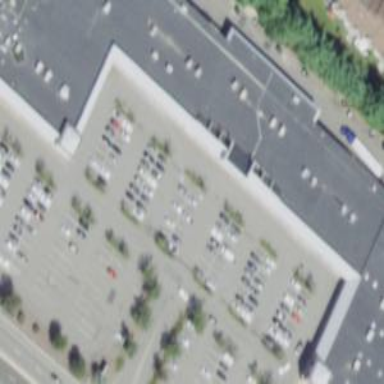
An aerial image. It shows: Commercial building.